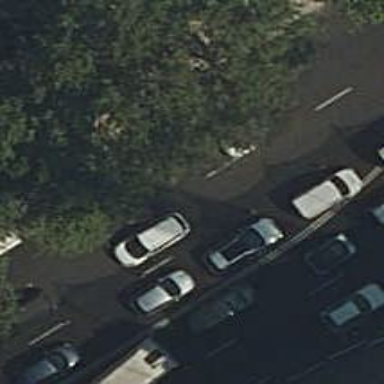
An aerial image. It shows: Parking entrance.